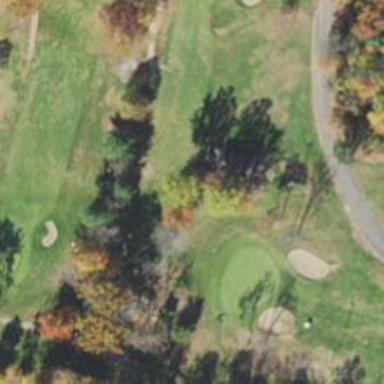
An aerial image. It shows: Golf tee.